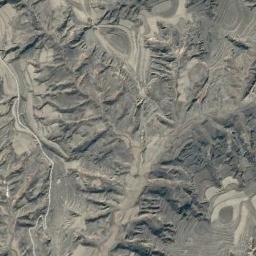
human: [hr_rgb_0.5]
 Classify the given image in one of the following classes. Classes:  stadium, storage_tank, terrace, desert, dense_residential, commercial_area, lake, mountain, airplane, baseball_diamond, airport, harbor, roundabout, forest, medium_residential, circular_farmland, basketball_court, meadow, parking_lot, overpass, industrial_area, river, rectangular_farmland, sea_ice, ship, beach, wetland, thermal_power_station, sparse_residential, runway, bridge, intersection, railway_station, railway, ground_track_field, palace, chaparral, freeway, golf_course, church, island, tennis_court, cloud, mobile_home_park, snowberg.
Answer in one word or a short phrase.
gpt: mountain